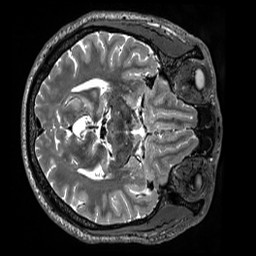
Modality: T2w
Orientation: axial
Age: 63
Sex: male
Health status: ill
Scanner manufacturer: siemens
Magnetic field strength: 3 T
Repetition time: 3.2 s
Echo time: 0.564 s